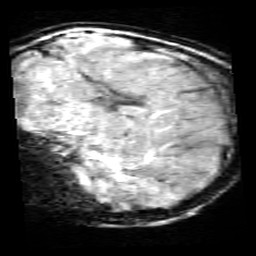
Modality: SWI
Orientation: sagittal
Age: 9
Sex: male
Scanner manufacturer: siemens
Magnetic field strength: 3 T
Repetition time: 0.027 s
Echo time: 0.02 s